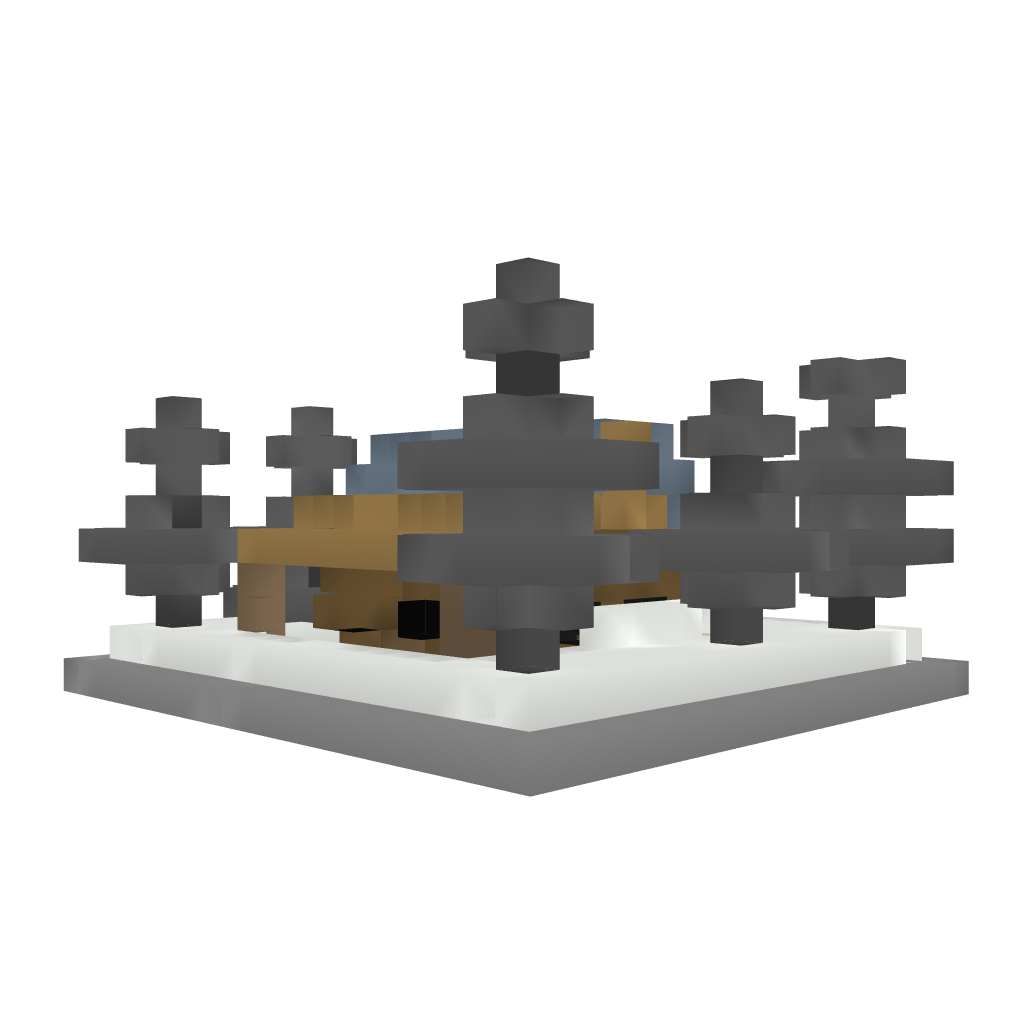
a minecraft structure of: Taiga Hut